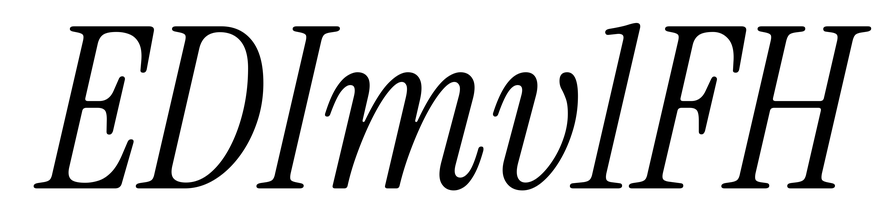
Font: InstrumentSerif-Italic